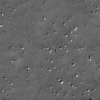
Label: not_dusty